Field crop: tomato
Growth stage: 2
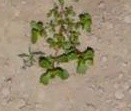
Species: portulaca